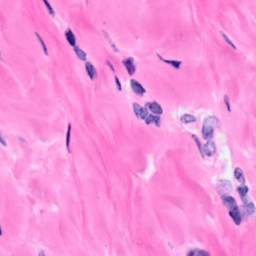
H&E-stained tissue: Breast